Question:
Now I want to bind that into drop down how to do that? I don't have any idea to create drio down using api data as a array.
'''
<?php
// specify the REST web service to interact with
$baseurl = 'http://host/api/v1/specializations';
/**
* Authenicate and get back token
*/
$curl = curl_init($baseurl);
curl_setopt($curl, CURLOPT_POST, true);
curl_setopt($curl, CURLOPT_HEADER, false);
curl_setopt($curl, CURLOPT_RETURNTRANSFER, true);
curl_setopt($curl, CURLOPT_HTTPHEADER, array('Content-Type: application/json',"Authorization: Bearer $atoken"));
// Set the POST arguments to pass to the Sugar server
$rawPOSTdata = array(
"type" => "private",
);
curl_setopt($curl, CURLOPT_POSTFIELDS, json_encode($rawPOSTdata));
// Make the REST call, returning the result
$response = curl_exec($curl);
if (!$response) {
die("Connection Failure.
");
}
// Convert the result from JSON format to a PHP array
//echo "Success! response result is $response
";
//print_r($response);
//var_dump(json_decode($response));
curl_close($curl);
if ( isset($result->error) )
{
die($result->error_message."
");
}
var_dump(json_decode($response, true));
?>
'''
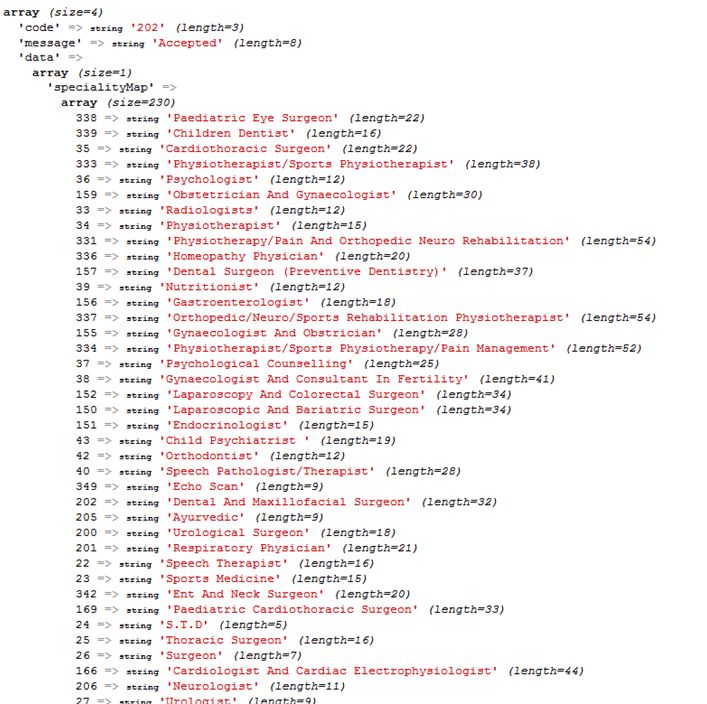
Answer: I think this is what you were meaning - along these lines anyway. I'm not 100% sure that I have used the correct keys
'''
<?php
$baseurl = 'http://host/api/v1/specializations';
$headers=array(
"Content-Type: application/json",
"Authorization: Bearer $atoken"
);
$data = array( "type" => "private" );
$curl = curl_init( $baseurl );
curl_setopt( $curl, CURLOPT_POST, true );
curl_setopt( $curl, CURLOPT_HEADER, false );
curl_setopt( $curl, CURLOPT_RETURNTRANSFER, true );
curl_setopt( $curl, CURLOPT_HTTPHEADER, $headers );
curl_setopt( $curl, CURLOPT_POSTFIELDS, json_encode( $data ) );
$result = curl_exec( $curl );
curl_close( $curl );
if( $result ) {
if ( isset($result->error) )die( $result->error_message );
/* Convert json data to array */
$arr=json_decode( $result, true );
/* Items of interest for menu are here? */
$json=$arr['data']['specialityMap'];
/* empty array to populate with html content */
$html=array();
/* add to the array */
$html[]="<select name=''>";
foreach($json as $i => $v )$html[]="<option value='$i'>$v";
$html[]="</select>";
/* echo or return html menu */
echo implode( PHP_EOL, $html );
}
?>
'''